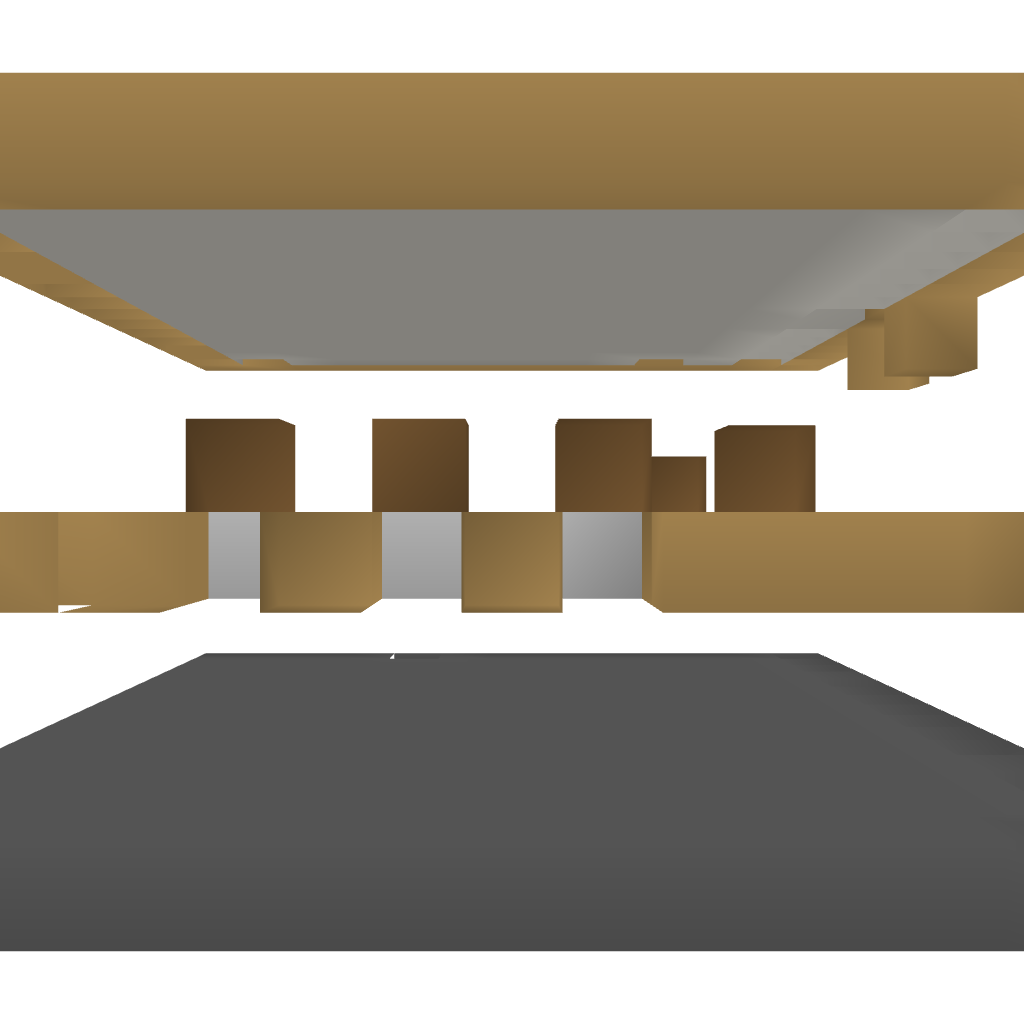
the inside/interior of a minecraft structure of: Swimming pool